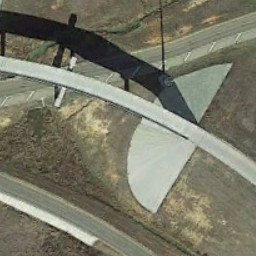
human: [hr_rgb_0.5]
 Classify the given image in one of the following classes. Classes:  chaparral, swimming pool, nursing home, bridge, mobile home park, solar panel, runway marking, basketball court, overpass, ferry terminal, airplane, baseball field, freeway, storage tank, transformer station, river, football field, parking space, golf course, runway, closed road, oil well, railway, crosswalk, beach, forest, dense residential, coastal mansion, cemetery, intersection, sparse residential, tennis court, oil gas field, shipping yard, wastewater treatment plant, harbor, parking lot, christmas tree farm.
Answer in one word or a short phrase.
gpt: overpass